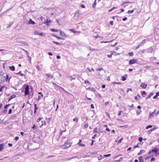
Tumor epithelial tissue: no
Tumor-associated stroma tissue: yes
Normal tissue: no